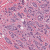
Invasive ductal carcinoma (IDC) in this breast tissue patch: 1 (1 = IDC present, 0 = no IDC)